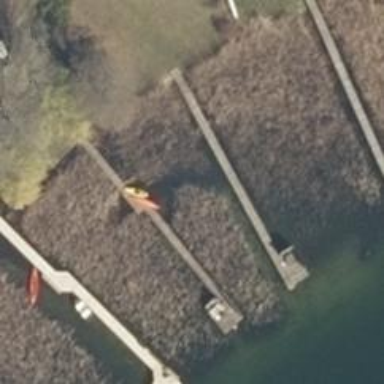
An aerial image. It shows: Man-made pier.